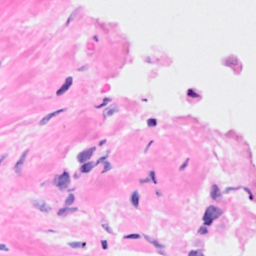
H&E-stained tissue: Breast